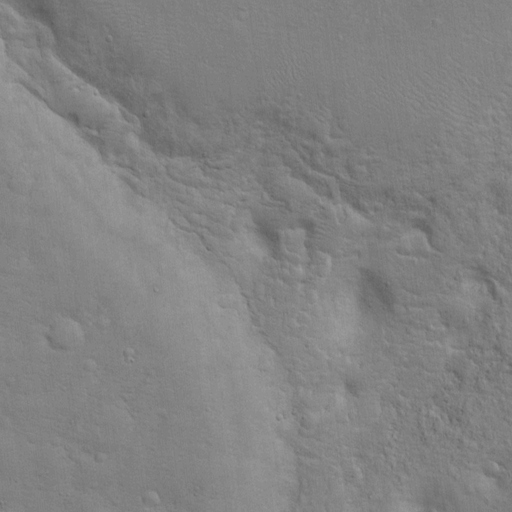
Objects detected: cone, cone